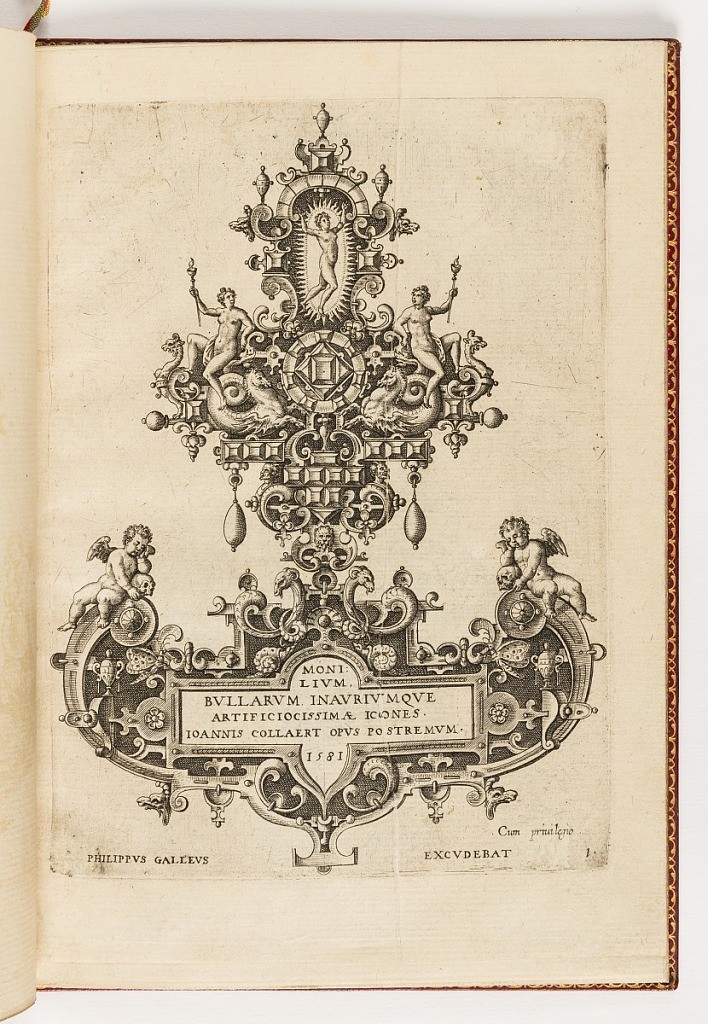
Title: Title Page
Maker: Hans Collaert the Elder, Flemish, ca. 1530 - 1581
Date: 1581
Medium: Engraving on paper
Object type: Print
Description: Title page featruing jewery designs and strapwork forming a cartouche broadly in the form of a fleur-de lys. Details include snails, butterflies, faceted gems, drop pearls and sea horses. At top, a nude figure within a frame decorated with vases. Below are two winged putti with skulls. The plate is signed, dated, and numbered.